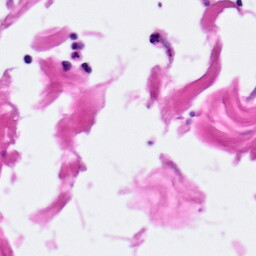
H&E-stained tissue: Pancreatic